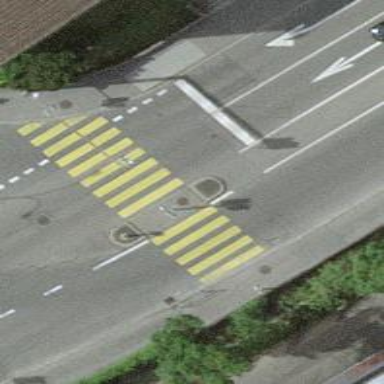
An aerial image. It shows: Road crossing with traffic signals and central island.